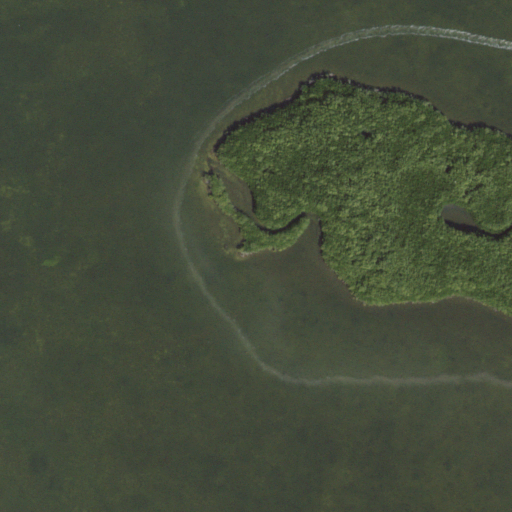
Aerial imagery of cape in Florida named Long Point containing open water, woody wetlands, and herbaceous wetlands